Interaction volume radius: 5 \u00c5
Interaction volume height: 25 \u00c5
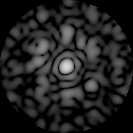
Disorder parameter: 0.7134